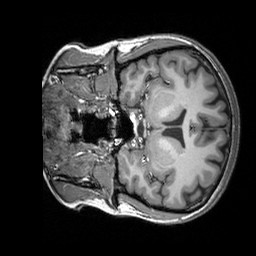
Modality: T1w
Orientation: coronal
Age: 29
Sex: female
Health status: healthy
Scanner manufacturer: siemens
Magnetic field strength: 3 T
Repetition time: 2.3 s
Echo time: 0.00303 s